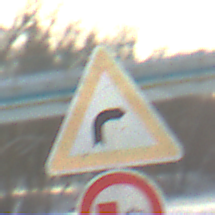
Verkehrszeichen: KurveRechts
Zusatzzeichen unten: UeberholverbotKraftfahrzeuge
Umgebung: Outdoor, Suburban
Tageszeit: MorningAfternoon
Wetter: PartlyCloudy
Licht: Natural
Jahreszeit: NotSpecified
Kontrast: HighContrast